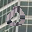
Label: 0